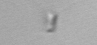
Label: Chaetoceros_tenuissimus